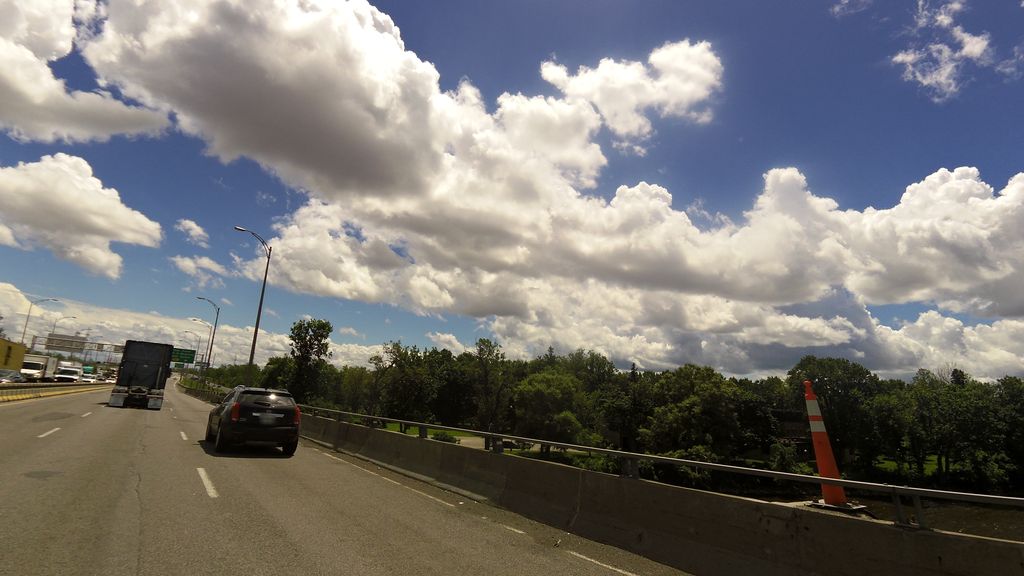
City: montreal